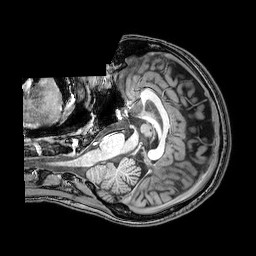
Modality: T1w
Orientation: axial
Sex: female
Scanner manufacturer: philips
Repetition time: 0.008213 s
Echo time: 0.00376 s